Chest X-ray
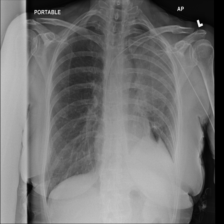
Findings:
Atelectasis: negative
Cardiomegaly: negative
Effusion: positive
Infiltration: negative
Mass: negative
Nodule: positive
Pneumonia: negative
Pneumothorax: negative
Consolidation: negative
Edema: negative
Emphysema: negative
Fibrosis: negative
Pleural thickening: negative
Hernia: negative